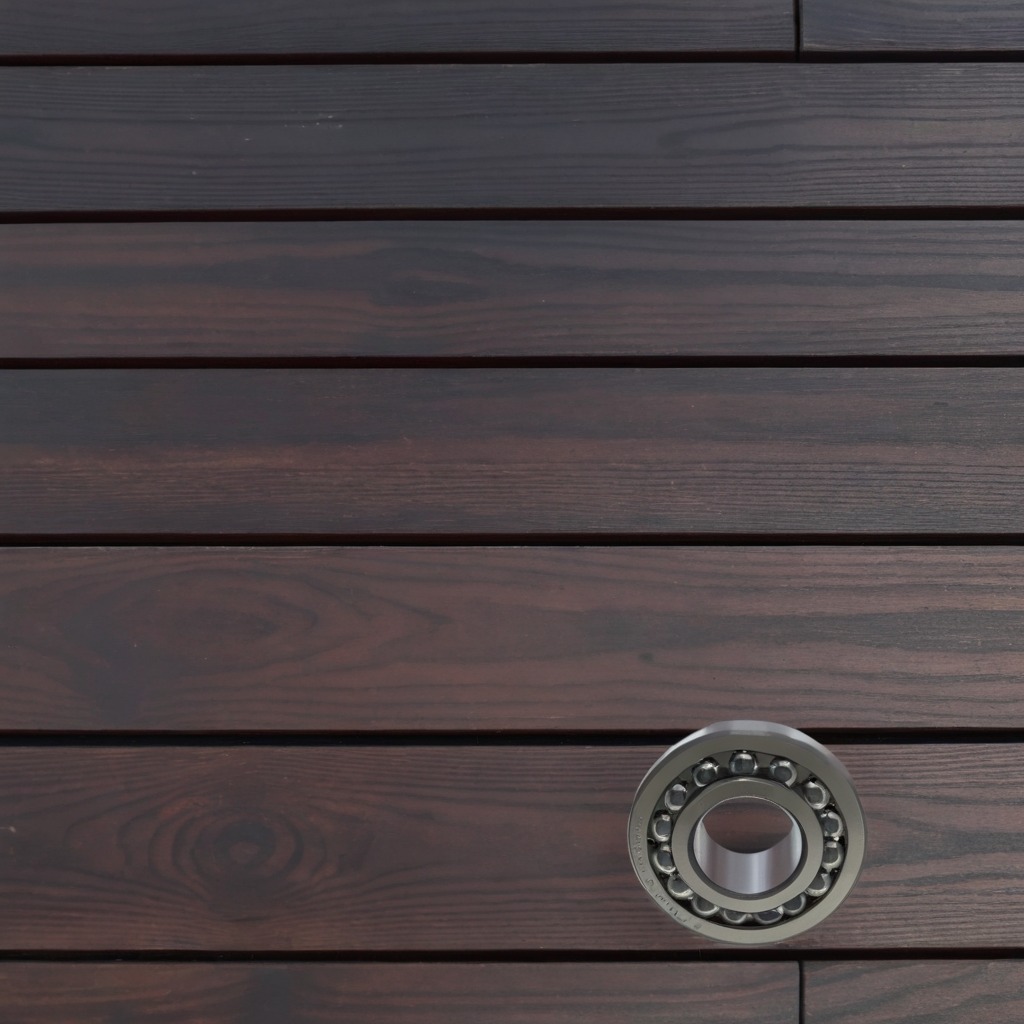
A metal ball bearing is lying on the workbench.